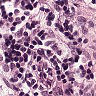
Metastatic tissue present: no